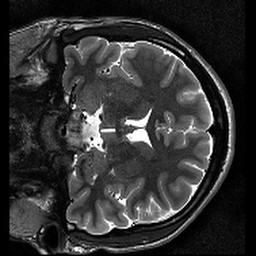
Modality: T2w
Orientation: coronal